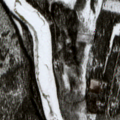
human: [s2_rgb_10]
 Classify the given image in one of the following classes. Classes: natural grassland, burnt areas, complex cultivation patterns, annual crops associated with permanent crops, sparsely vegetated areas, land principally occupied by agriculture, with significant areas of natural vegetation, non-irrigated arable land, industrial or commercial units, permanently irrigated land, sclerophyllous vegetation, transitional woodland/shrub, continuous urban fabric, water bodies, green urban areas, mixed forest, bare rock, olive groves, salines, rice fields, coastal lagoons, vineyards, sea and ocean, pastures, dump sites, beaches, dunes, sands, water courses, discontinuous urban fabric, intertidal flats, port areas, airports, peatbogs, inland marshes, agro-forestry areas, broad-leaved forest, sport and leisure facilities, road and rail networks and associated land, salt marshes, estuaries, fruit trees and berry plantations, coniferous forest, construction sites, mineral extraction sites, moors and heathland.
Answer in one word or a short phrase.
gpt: coniferous forest, peatbogs, water courses